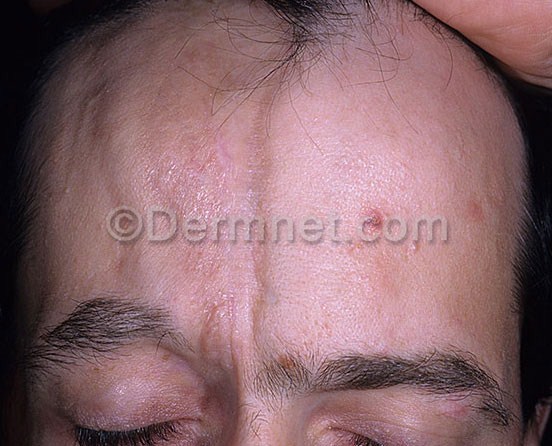
Disease: Lupus and other Connective Tissue diseases